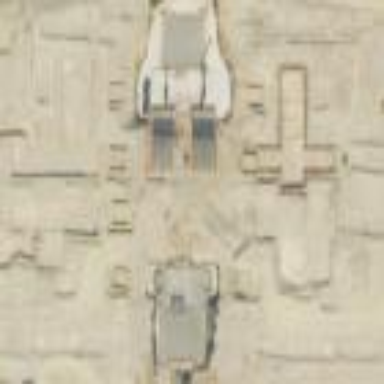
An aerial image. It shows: Temple building.